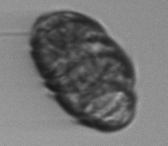
Label: Margalefidinium